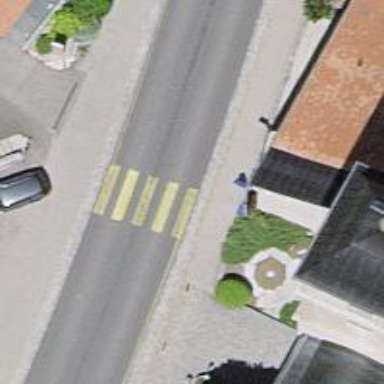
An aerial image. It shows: Uncontrolled road crossing.